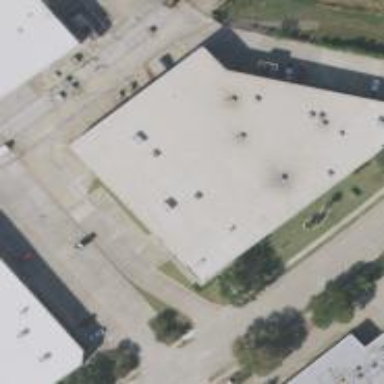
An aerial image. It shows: Commercial building.